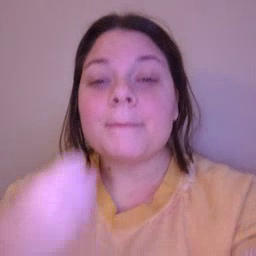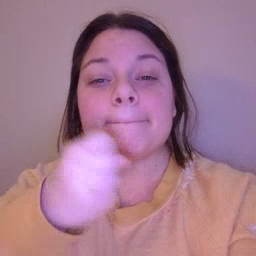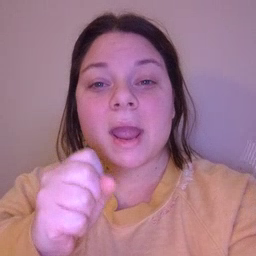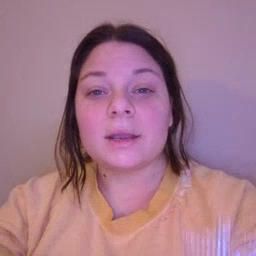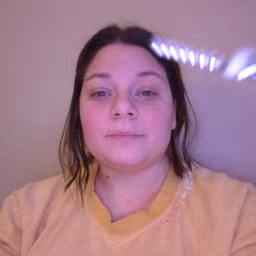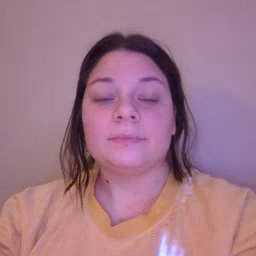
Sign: make